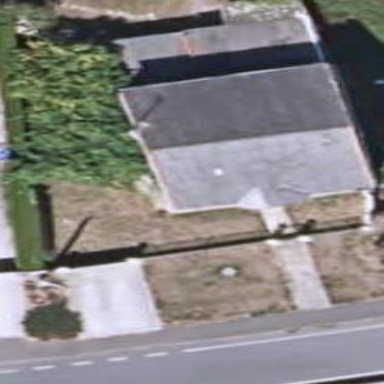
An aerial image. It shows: Simple house.